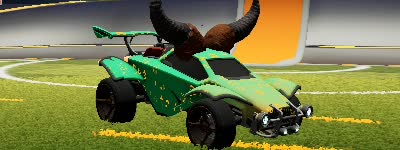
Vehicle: octane